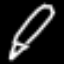
Label: pencil